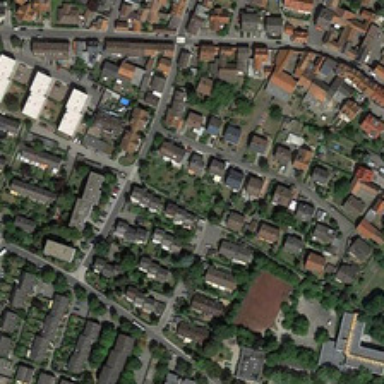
Many buildings and green trees are in a dense residential area .